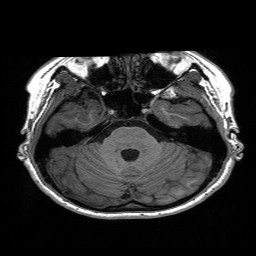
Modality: T1w
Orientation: coronal
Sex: female
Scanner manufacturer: siemens
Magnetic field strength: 3 T
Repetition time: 2.3 s
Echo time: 0.00197 s